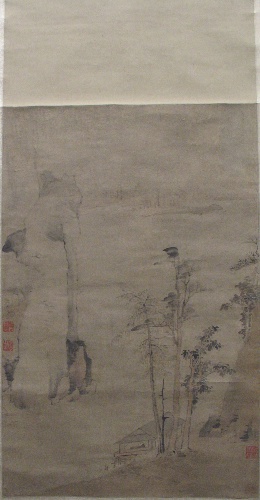
Title: 清 佚名 舊傳陸治 秋林圖 軸|An Autumnal Grove
Artist: Unidentified artist|Lu Zhi
Artist bio: |Chinese, 1495–1576
Object type: Hanging scroll
Classification: Paintings
Medium: Hanging scroll; ink and color on paper
Culture: China
Period: Ming (1368–1644) or Qing (1644–1911) dynasty
Dimensions: 25 3/8 x 16 1/2 in. (64.5 x 41.9 cm)
Department: Asian Art
Credit line: John Stewart Kennedy Fund, 1913
Accession year: 1913
Repository: Metropolitan Museum of Art, New York, NY
Tags: Trees